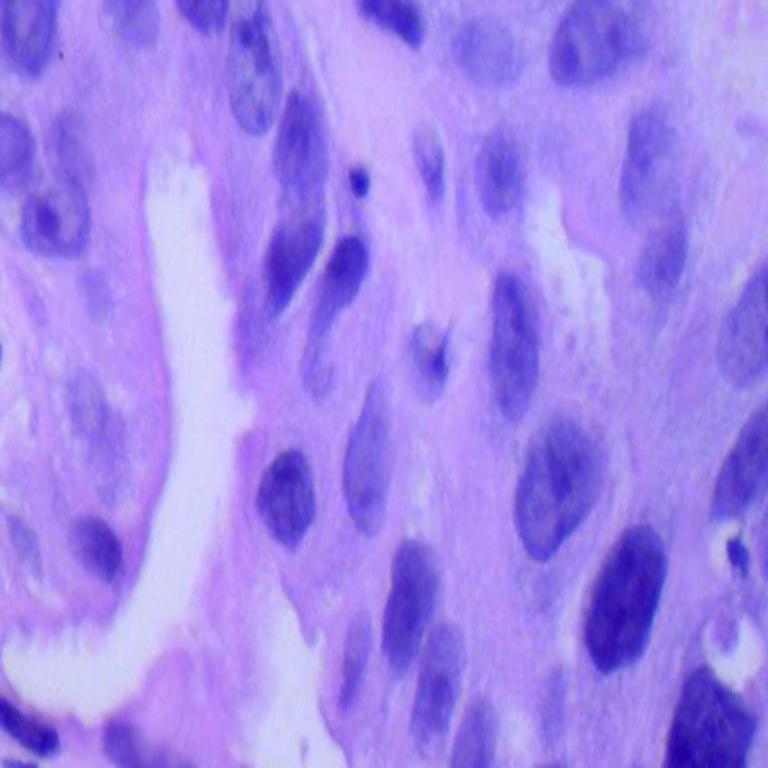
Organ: lung
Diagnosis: adenocarcinomas